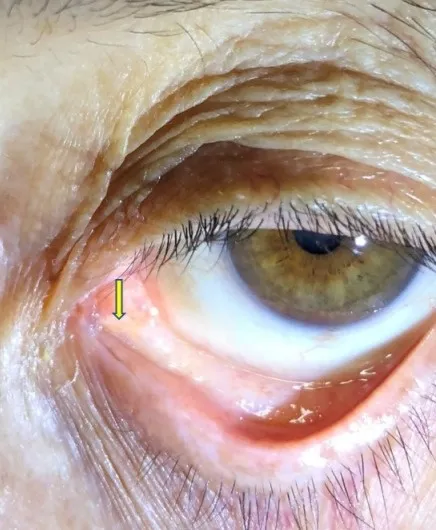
Canalicular laceration (arrow) after silicone tube extraction.
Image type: medical_photograph (skin_photograph)